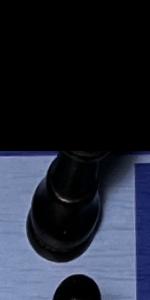
Label: King_Black